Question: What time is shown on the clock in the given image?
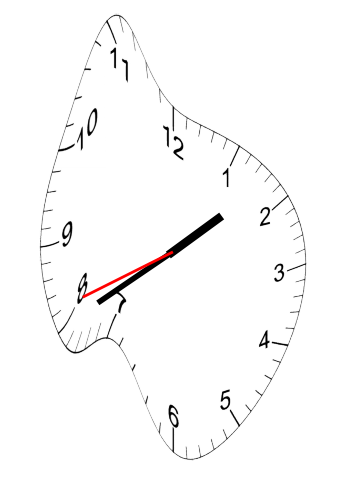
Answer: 01:39:41